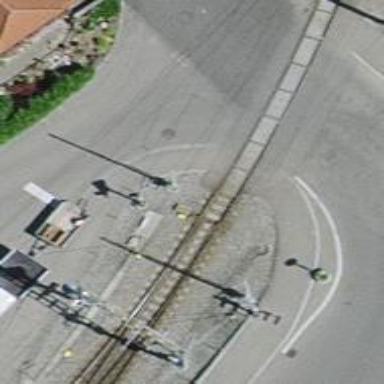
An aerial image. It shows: Railway switch.